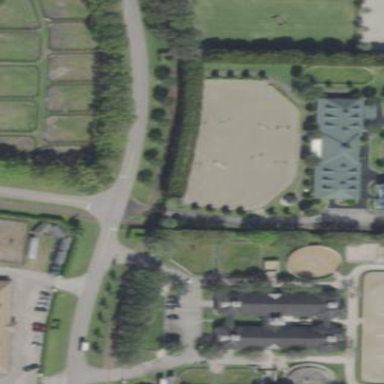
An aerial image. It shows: Sand pitch for equestrian sport activities.